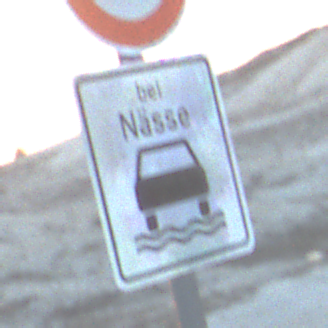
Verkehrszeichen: BeiNaesse
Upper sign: Geschwindigkeit70
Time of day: SunriseSunset
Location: Outdoor (Beach)
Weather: PartlyCloudy
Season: NotSpecified
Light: Natural